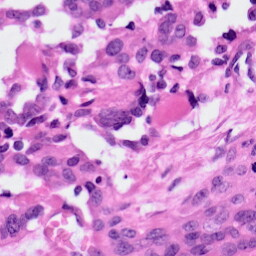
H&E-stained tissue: Ovarian